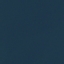
Label: SeaLake